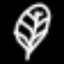
Label: leaf